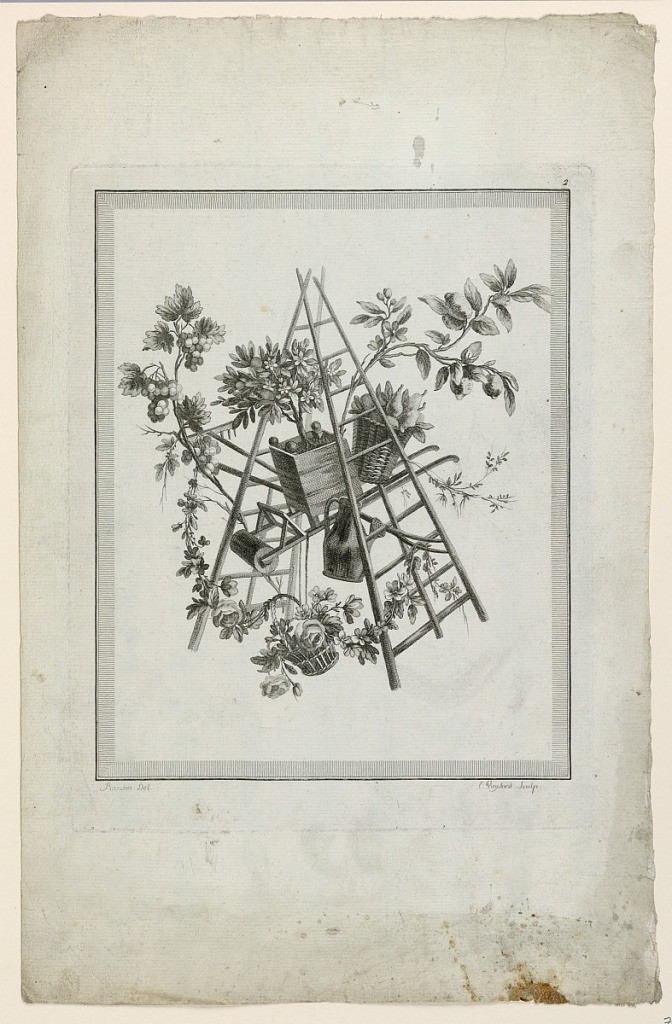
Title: Trophy with Instruments of Gardening, Plate 2 from "Suite de différentes Attributs, Trophées, et Groupes de fleurs," Suite II
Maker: Pierre Ranson, French, 1736–1786
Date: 1778
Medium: Engraving on paper
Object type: Print
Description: A potted orange tree and instruments of gardening about a double ladder intertwined with garlands to form a trophy. Below, engraver's and designer's names. From: "Suite de différences Attributs, Trophées, et Groupes de fleurs," suite II, planche II.